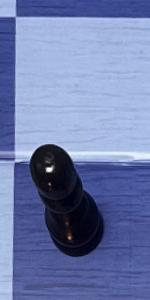
Label: Pawn_Black